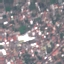
Land use / land cover: Residential